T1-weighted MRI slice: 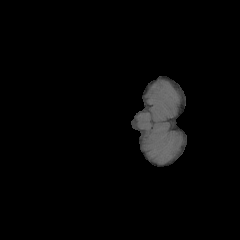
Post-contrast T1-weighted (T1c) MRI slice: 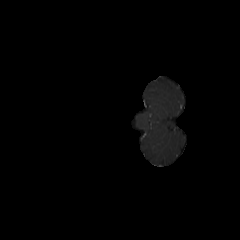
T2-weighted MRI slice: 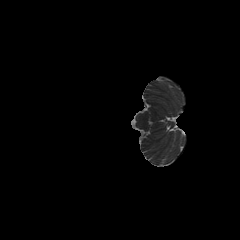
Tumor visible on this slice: no